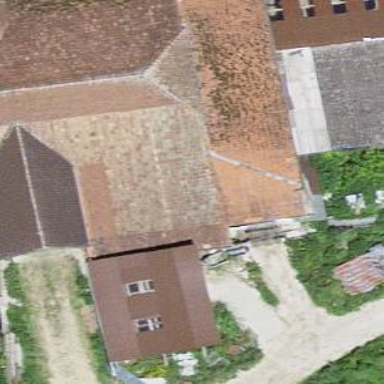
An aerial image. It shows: Farm building.